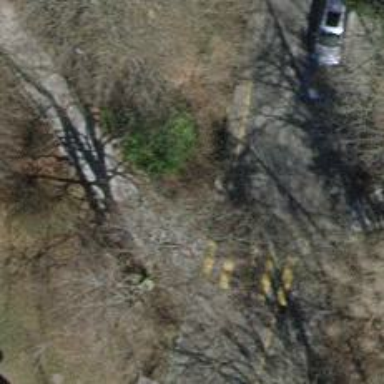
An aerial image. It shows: Road with steps.